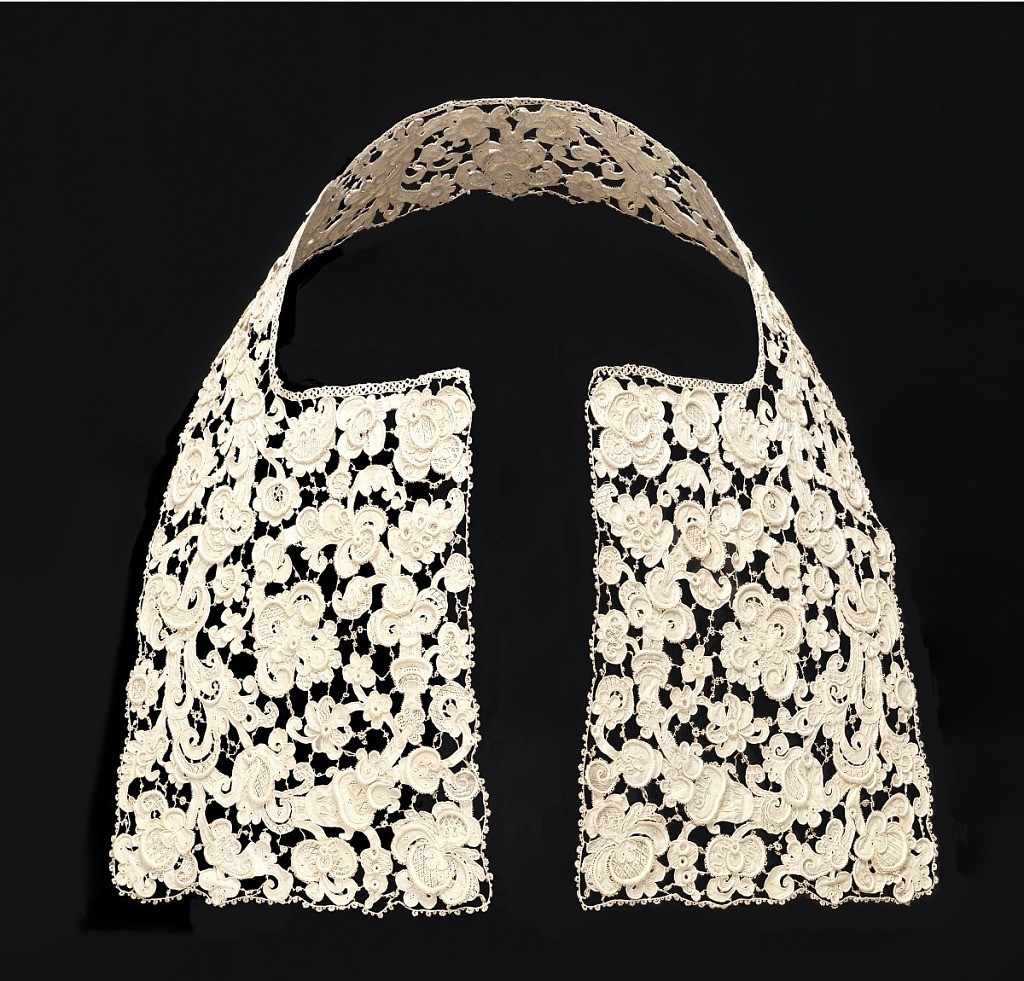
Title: Collar
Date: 1650–75
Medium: linen Technique: needle lace Label: linen needle lace
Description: A deep, squared man's collar in Venetian-style needle lace, with large, baroque floral motifs and foliated scrolls with thick raised edges and finely worked connecting bars.